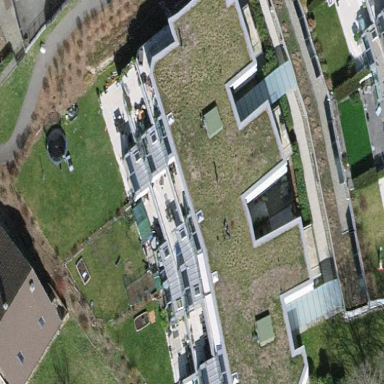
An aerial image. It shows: Image showing building with apartments.